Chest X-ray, PA view. Patient: 44 years old, sex M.
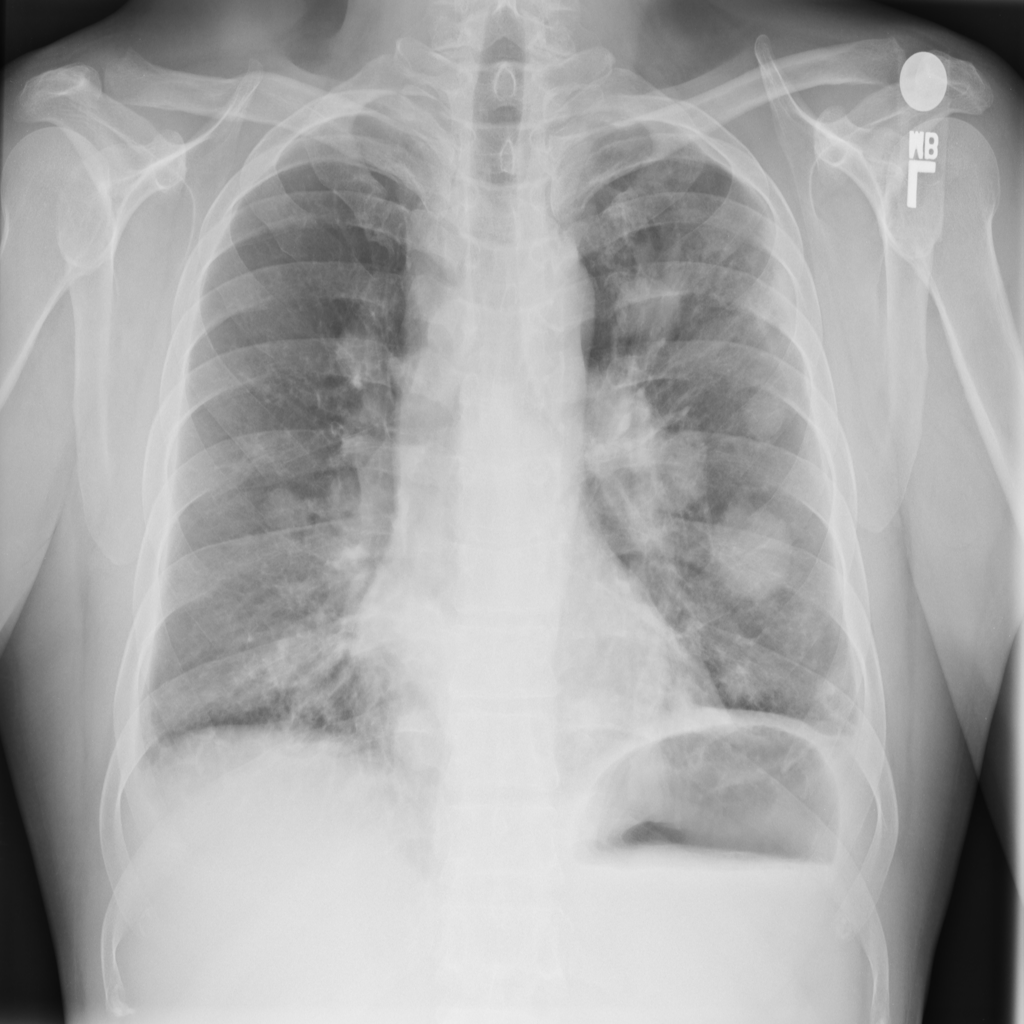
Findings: Effusion, Mass